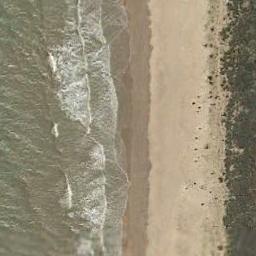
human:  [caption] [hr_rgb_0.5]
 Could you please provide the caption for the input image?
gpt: Gray sea water and yellow sand and green space .

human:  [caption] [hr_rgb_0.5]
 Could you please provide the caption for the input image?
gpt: There is a lot of vegetation beside the beach .

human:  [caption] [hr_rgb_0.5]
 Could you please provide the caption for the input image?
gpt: The beach with khaki sand and dense green plants on the beach .

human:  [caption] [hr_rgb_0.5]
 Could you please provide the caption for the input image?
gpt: The deep green seawater waves impact the beach with green plants .

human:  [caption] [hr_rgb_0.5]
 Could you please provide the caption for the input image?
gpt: There are water marks on the beach .